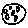
Label: moon